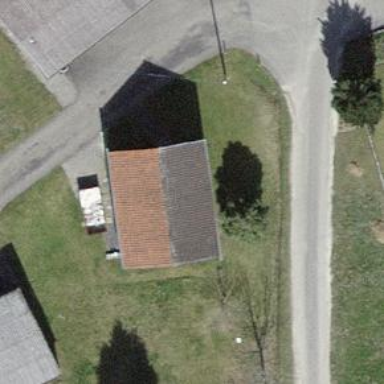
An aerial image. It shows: Hut.